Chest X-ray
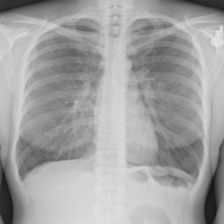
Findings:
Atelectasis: negative
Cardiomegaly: negative
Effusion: negative
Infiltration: negative
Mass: negative
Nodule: negative
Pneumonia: negative
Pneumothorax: negative
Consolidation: negative
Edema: negative
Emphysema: negative
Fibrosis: negative
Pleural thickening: negative
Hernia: negative